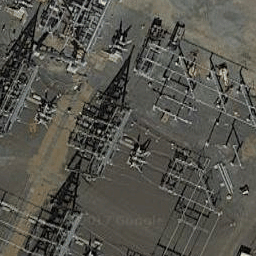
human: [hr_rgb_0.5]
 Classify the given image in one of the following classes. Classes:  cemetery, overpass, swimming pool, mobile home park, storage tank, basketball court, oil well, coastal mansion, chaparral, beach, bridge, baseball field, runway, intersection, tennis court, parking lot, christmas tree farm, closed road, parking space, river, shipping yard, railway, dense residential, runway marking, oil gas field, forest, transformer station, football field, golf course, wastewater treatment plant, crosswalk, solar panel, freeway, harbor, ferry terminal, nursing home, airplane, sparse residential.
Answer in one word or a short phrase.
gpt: transformer station